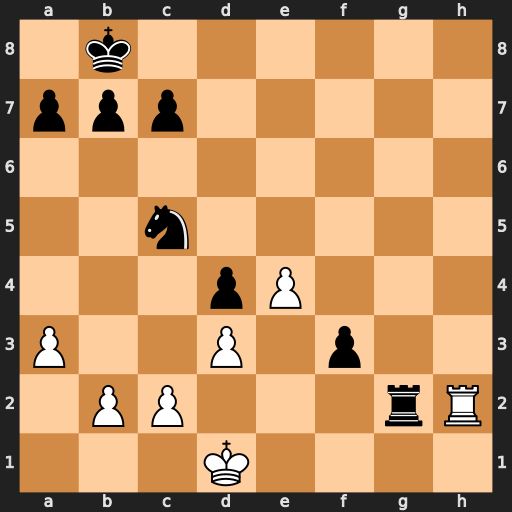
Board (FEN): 1k6/ppp5/8/2n5/3pP3/P2P1p2/1PP3rR/3K4
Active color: w
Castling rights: -
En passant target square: -
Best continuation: Rh8+ Rg8 Rxg8#